Field crop: tomato
Growth stage: 1
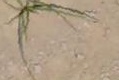
Species: cyperus